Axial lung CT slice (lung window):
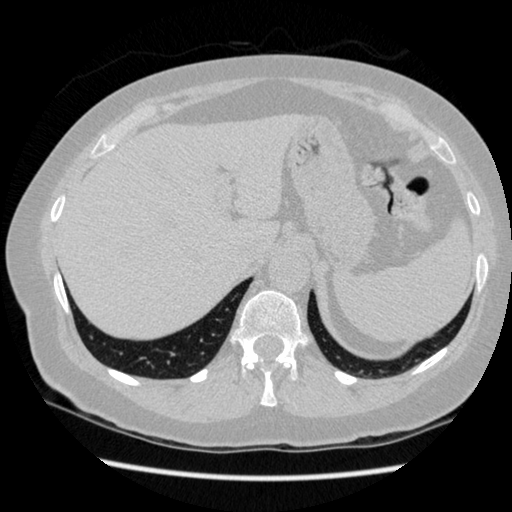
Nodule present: no